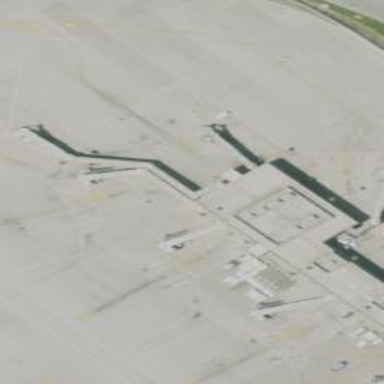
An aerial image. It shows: Jet bridge at the airport.